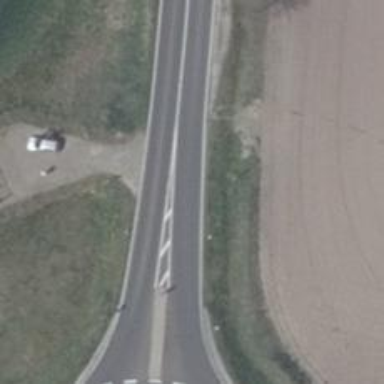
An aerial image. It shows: Tertiary road with asphalt surface.